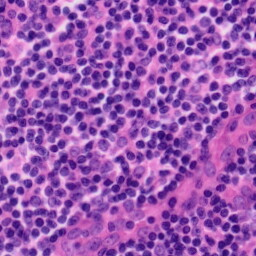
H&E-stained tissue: Tonsil